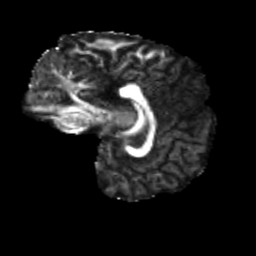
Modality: FA
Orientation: sagittal
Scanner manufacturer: siemens
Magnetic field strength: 3 T
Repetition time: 4 s
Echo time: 0.0594 s